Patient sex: M
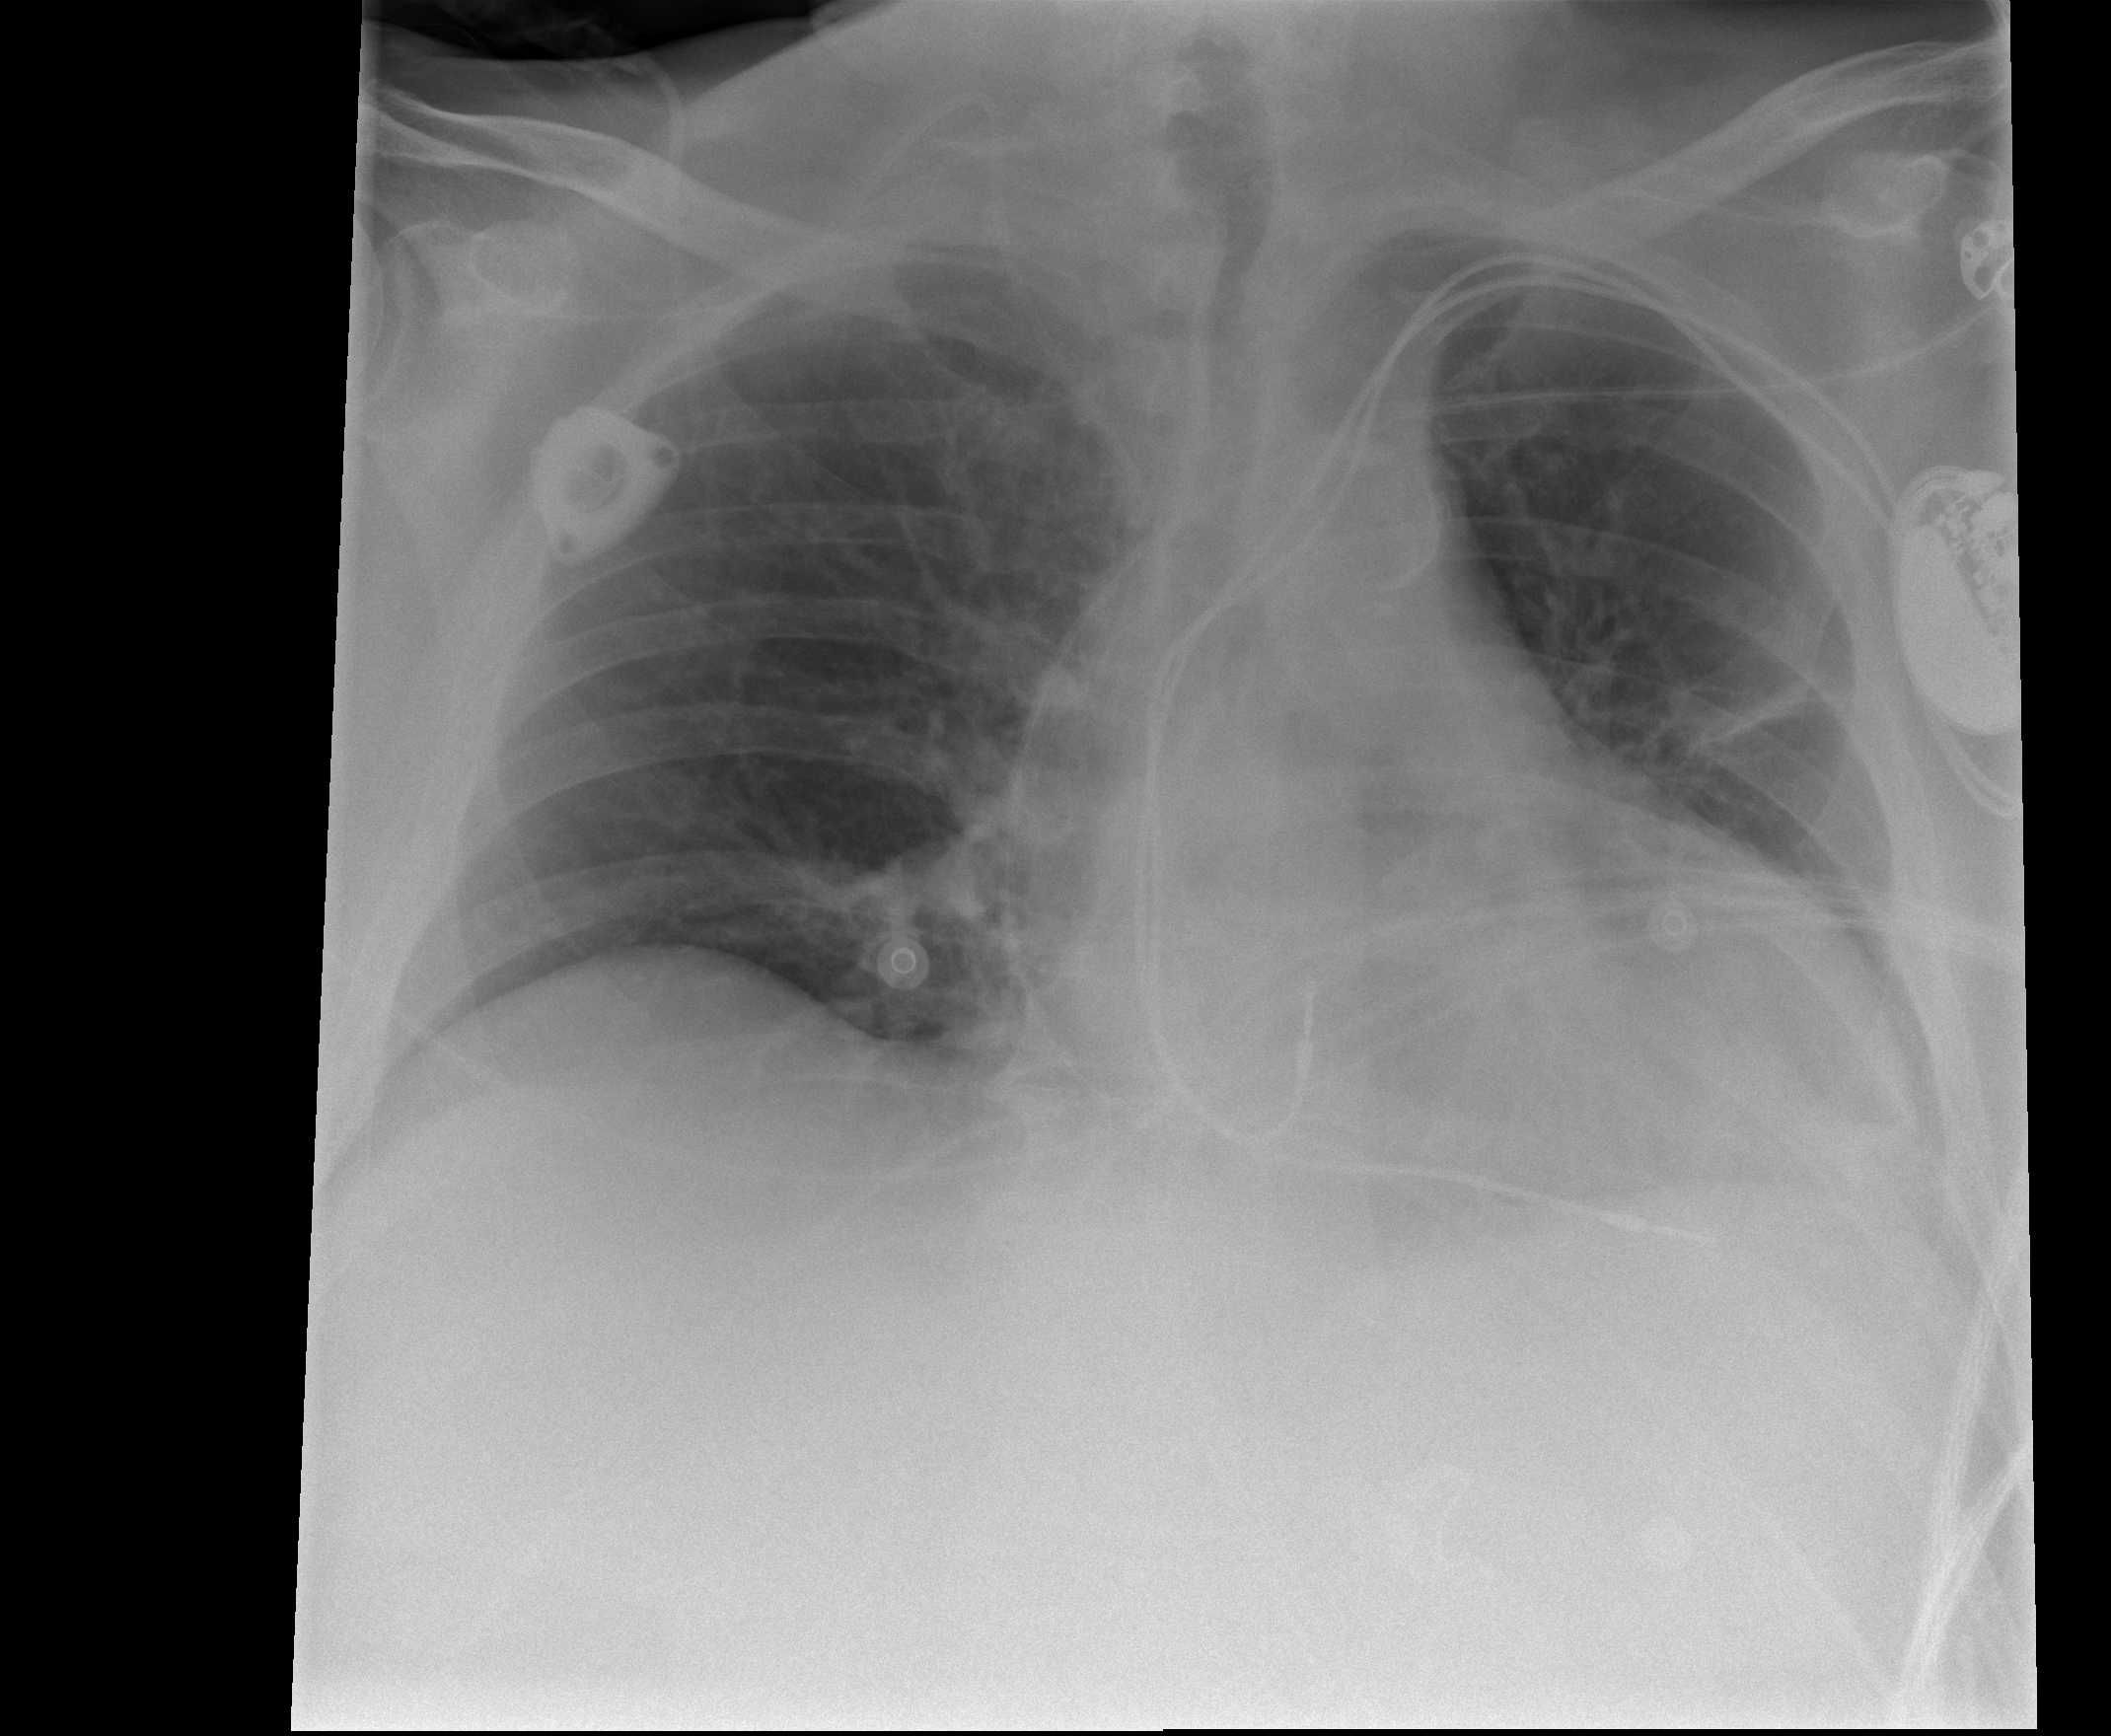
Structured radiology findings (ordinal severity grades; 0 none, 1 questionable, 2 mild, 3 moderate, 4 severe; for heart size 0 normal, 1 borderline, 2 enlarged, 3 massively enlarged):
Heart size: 0
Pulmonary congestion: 0
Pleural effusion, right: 0
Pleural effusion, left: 0
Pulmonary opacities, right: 0
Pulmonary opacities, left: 0
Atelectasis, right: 0
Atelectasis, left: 2